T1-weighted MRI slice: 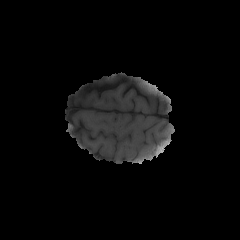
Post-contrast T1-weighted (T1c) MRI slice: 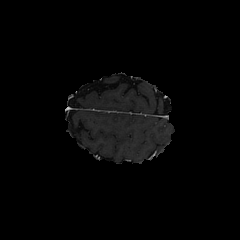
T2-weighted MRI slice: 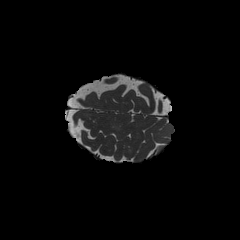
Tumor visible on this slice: no